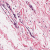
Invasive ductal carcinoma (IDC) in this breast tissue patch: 0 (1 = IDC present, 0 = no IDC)